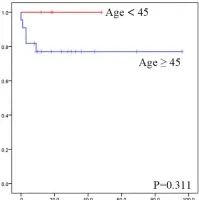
Using data from published cases, a Kaplan-Meier survival analysis was conducted to assess the impact of various risk factors. Transplant status of CR.
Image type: chart (chart)